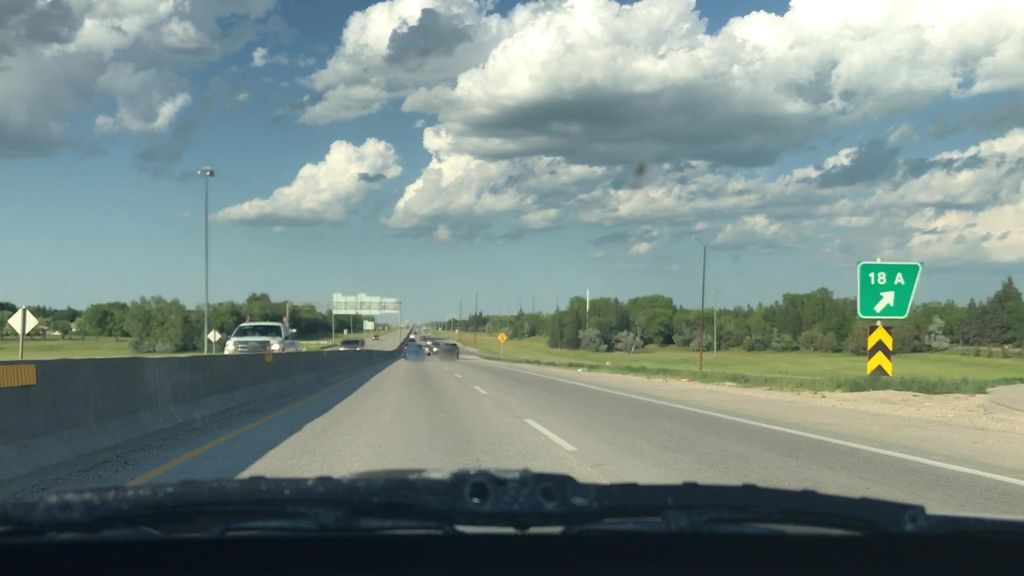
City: winnipeg